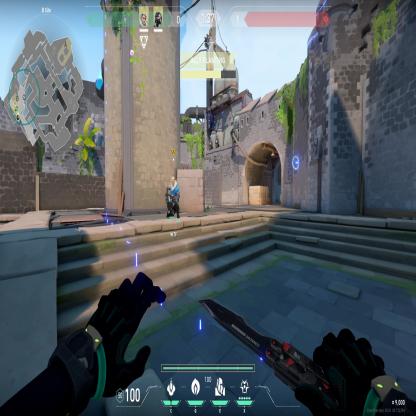
Label: teammate